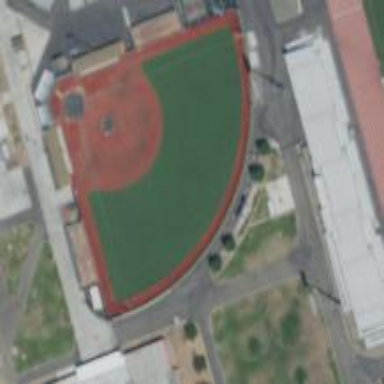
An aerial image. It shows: Baseball pitch for leisure land activities.